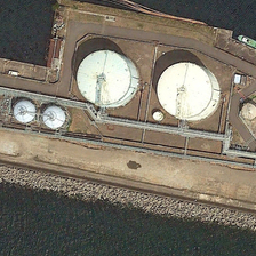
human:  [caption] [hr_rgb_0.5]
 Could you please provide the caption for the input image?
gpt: Two white oil tanks on a ship were floating on the sea.

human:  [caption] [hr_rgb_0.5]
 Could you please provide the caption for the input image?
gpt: the oil tanker is equipped with a large number of oil tanks in the dark .

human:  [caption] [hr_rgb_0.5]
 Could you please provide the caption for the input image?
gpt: The ship's two white oil tanks were floating on the sea.

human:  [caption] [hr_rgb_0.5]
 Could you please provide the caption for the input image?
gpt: The ship's two white water tanks were floating on the sea.

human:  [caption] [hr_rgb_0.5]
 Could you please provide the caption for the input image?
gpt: The ship's two white tanks were floating on the sea.